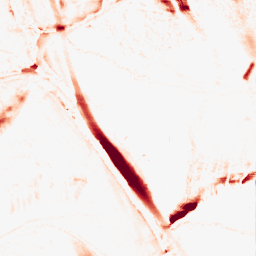
Category: morphological
Decomposition family: morphological_ellipse
Decomposition parameters: operation: opening
width: 10
height: 30
Upsampling method: cubic_mitchell
Upsampling parameters: scale: 4
Upsampling scale: 4